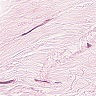
Metastatic tissue present: no